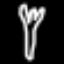
Label: fork